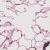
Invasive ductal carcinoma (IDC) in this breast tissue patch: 0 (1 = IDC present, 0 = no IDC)